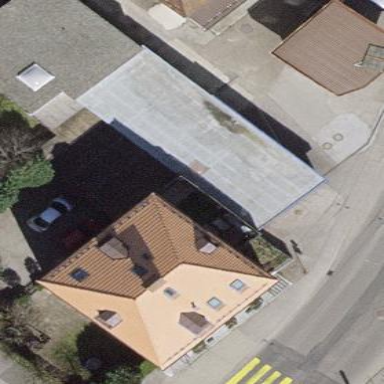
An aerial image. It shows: Building housing car repair shop.